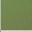
Piece: xx